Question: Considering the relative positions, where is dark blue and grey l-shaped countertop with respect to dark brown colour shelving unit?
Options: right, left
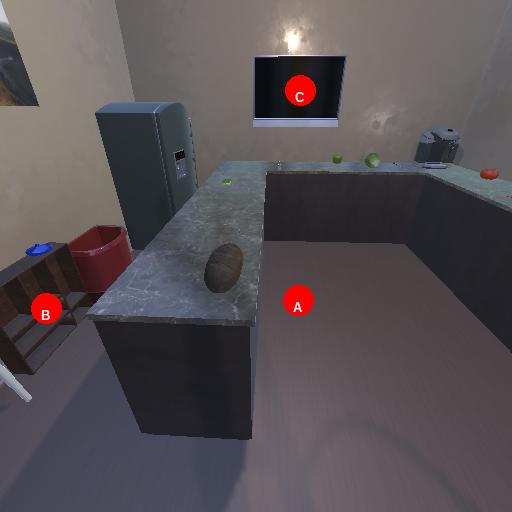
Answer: right